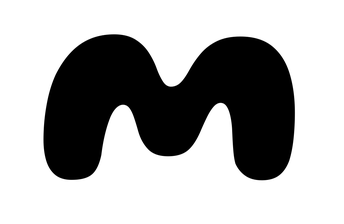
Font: Gluten_Bold